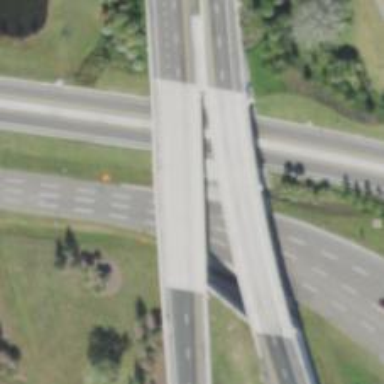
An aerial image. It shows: Motorway bridge.